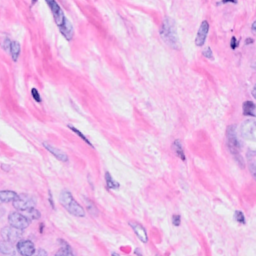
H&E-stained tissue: Breast